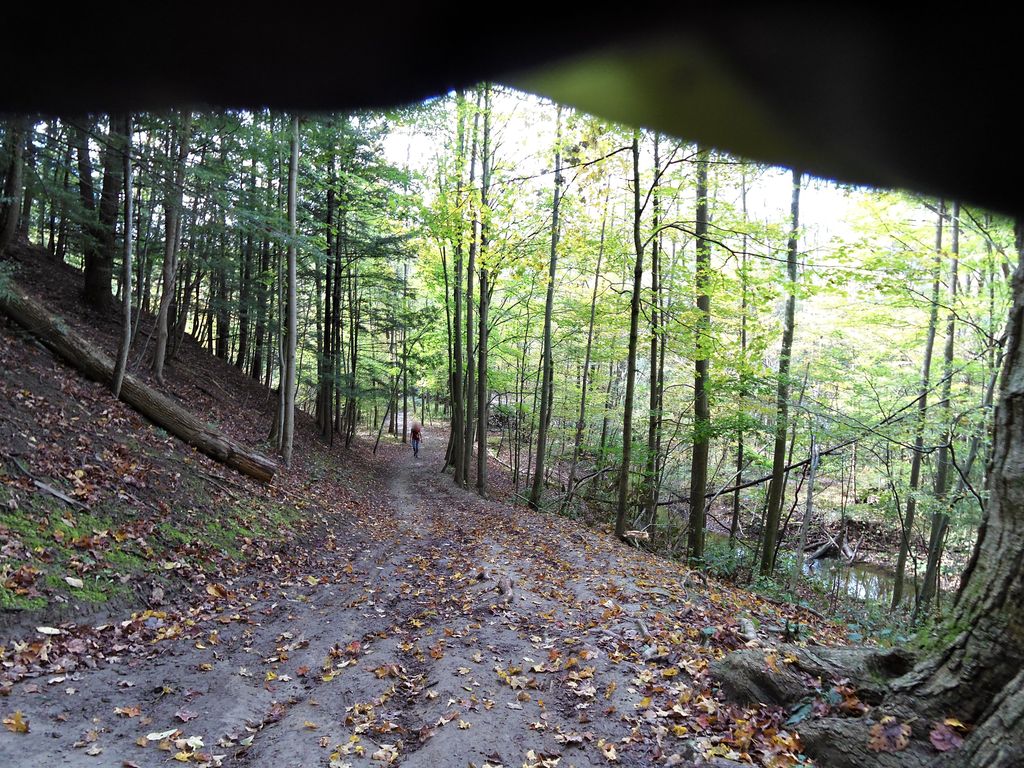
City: hamilton